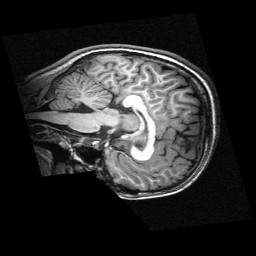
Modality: T1w
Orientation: sagittal
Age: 13
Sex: female
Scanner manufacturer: siemens
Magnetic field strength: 3 T
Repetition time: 2.3 s
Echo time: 0.00336 s